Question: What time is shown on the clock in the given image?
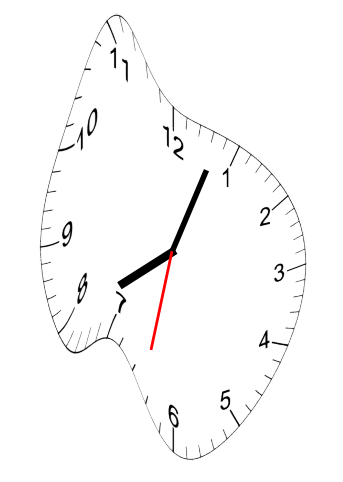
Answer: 08:03:32